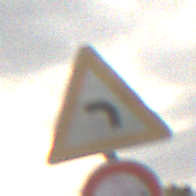
Verkehrszeichen: KurveLinks
Zusatzzeichen unten: Ueberholverbot
Umgebung: Outdoor, Nature
Tageszeit: MorningAfternoon
Wetter: Overcast
Licht: Natural
Jahreszeit: NotSpecified
Kontrast: LowContrast